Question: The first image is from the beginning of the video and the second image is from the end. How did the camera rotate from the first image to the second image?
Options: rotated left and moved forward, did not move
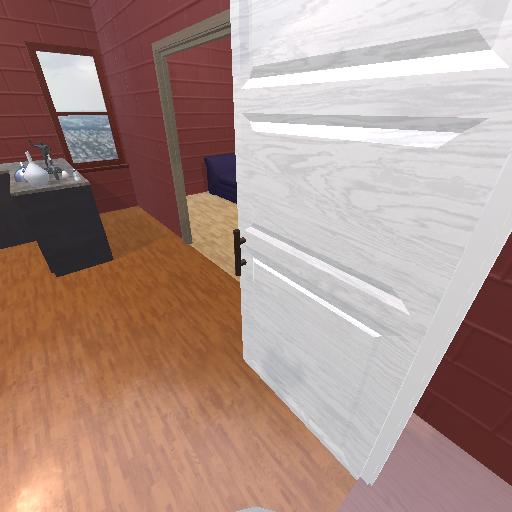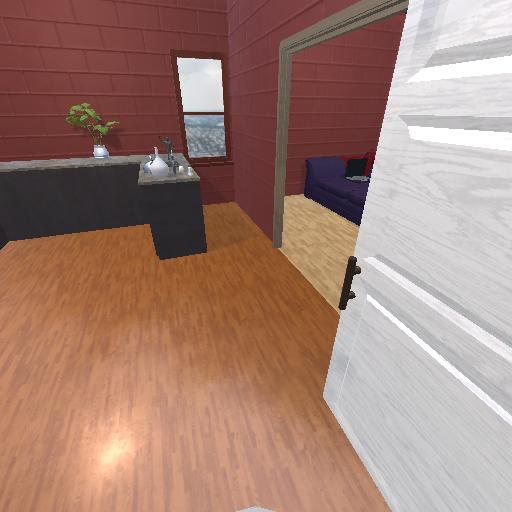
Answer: rotated left and moved forward